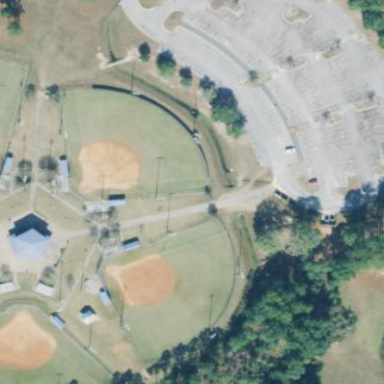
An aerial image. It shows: Baseball pitch for leisure land activities.